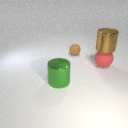
small brown rubber sphere behind large red rubber sphere